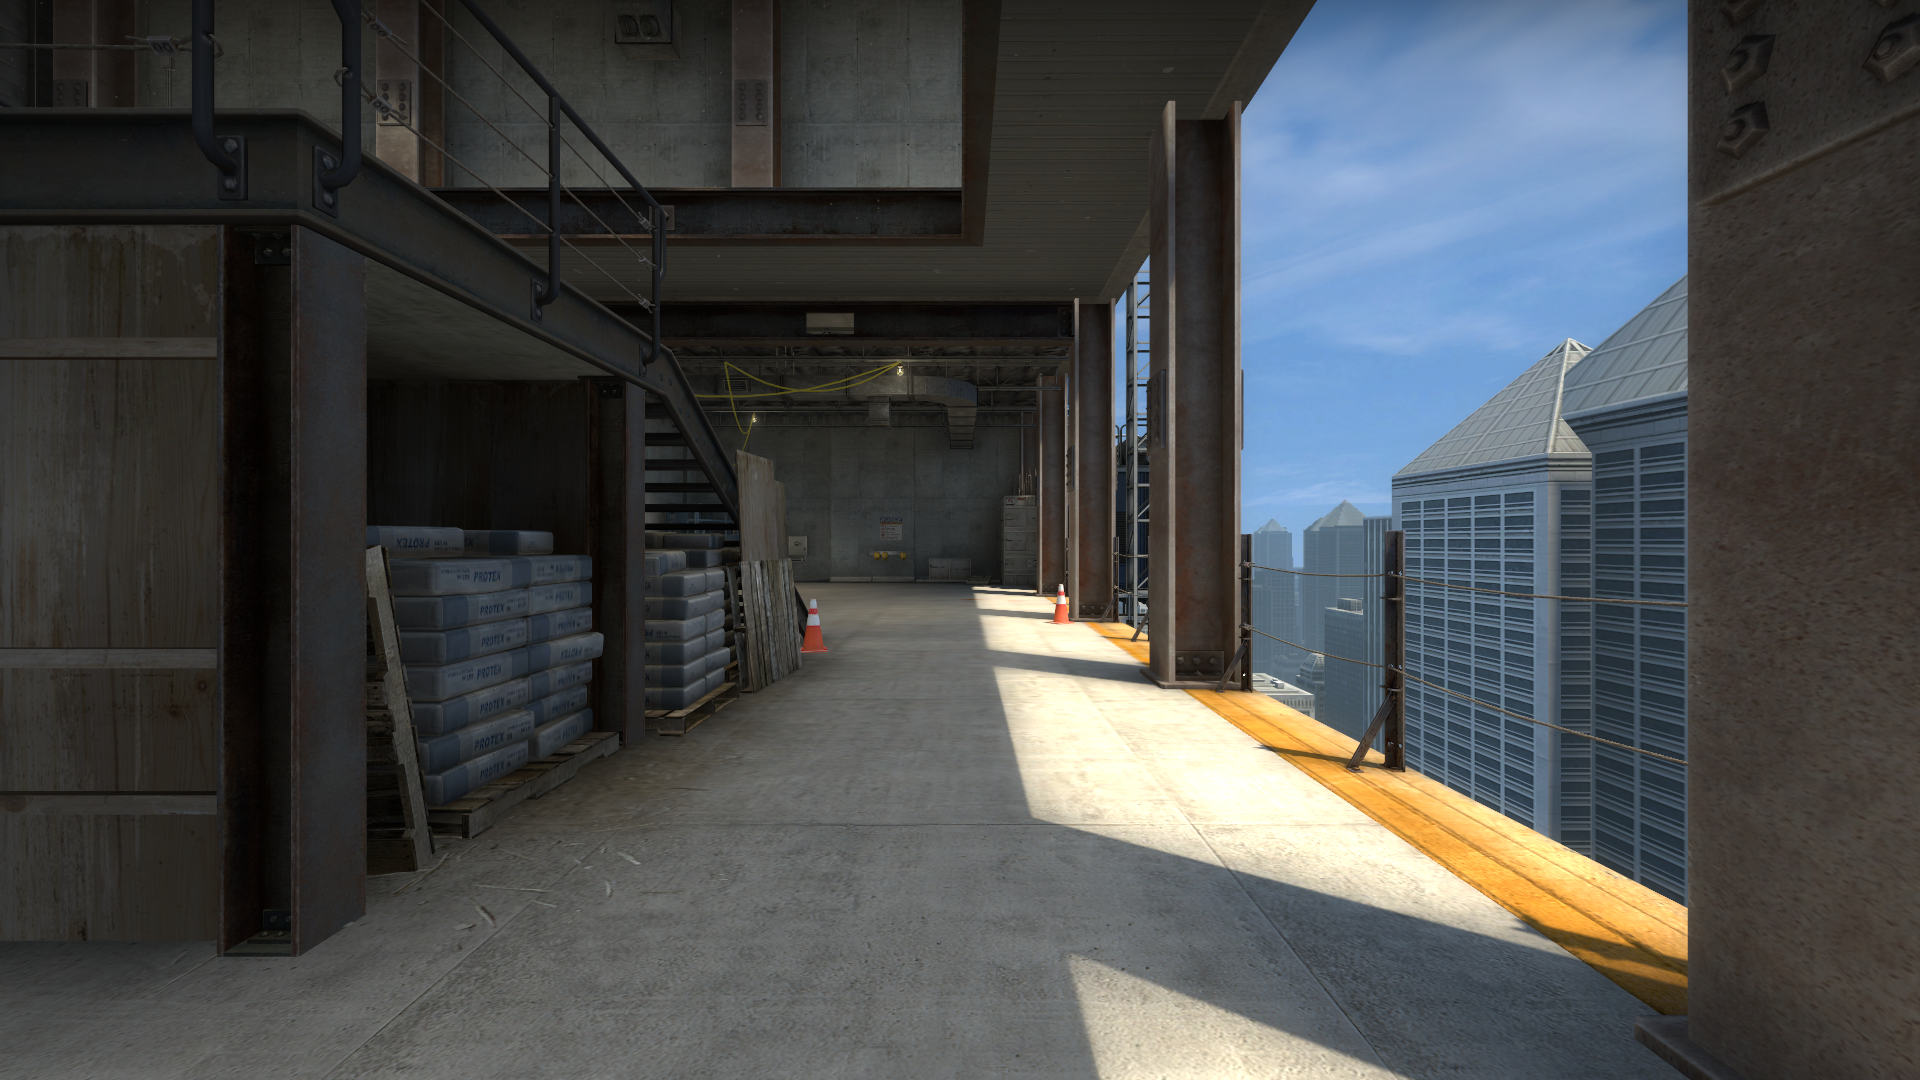
Map: de_vertigo